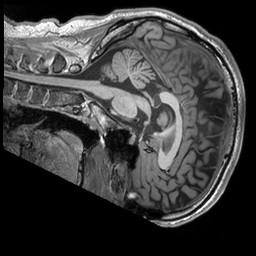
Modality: T1w
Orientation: sagittal
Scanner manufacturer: siemens
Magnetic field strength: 3 T
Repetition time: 2.53 s
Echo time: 0.00298 s